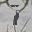
Label: 1